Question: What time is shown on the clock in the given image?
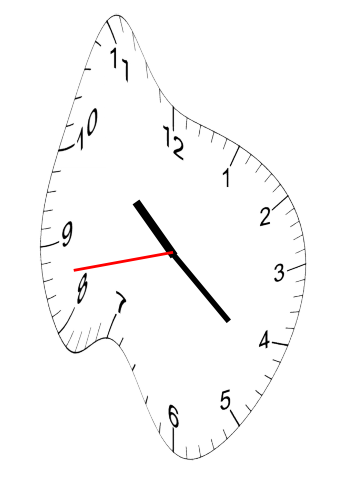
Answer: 10:21:43